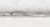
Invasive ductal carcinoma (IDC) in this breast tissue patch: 0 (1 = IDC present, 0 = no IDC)